Question: Here i am creating login page to check validateUSer but i got exception:
Here i posted my full code please check it once...

'''
enter code here
namespace Loginusingmvc.Controllers
{
public class LoginController : Controller
{
//
// GET: /Login/
public ActionResult Index()
{
return View();
}
[HttpGet]
public ActionResult LogIn(string returnUrl = "")
{
if (User.Identity.IsAuthenticated)
{
return LogOut();
}
ViewBag.ReturnUrl = returnUrl;
return View();
}
// [HttpPost]
public bool ValidateUser(string UserID, string Password)
{
if (string.IsNullOrEmpty(UserID) || string.IsNullOrEmpty(Password))
return false;
using (ntc_salesEntities context = new ntc_salesEntities())
{
var user = (from u in context.user_master
where String.Compare(u.UserID, UserID, StringComparison.OrdinalIgnoreCase) == 0
&& String.Compare(u.Password, Password, StringComparison.OrdinalIgnoreCase) == 0
select u).FirstOrDefault();
return user != null;
}
}
[HttpPost]
public ActionResult Login(user_master model, string returnUrl = "")
{
if (ModelState.IsValid)
{
if (Membership.ValidateUser(model.UserID,model.Password))
{
FormsAuthentication.RedirectFromLoginPage(model.UserID,false);
return RedirectToAction("Index", "Login");
}
else
{
ModelState.AddModelError("", "Login details are wrong.");
}
}
return View(model);
}
public ActionResult LogOut()
{
FormsAuthentication.SignOut();
return RedirectToAction("Index", "Login");
}
}
'''
}
Route:
'''
routes.MapRoute(
name: "Default1",
url: "{controller}/{action}/{id}",
defaults: new { controller = "Login", action = "Login", id =
UrlParameter.Optional }
);
'''
Html
'''
@model Loginusingmvc.Models.user_master
@{
ViewBag.Title = "LogIn";
Layout = "~/Views/Shared/_Layout.cshtml";
}
<h2>LogIn</h2>
@Html.ValidationSummary(true, "Login Failed, check details")
<div>
@using (Html.BeginForm("Login", "Login", new { returnUrl = Request.QueryString["returnUrl"] }, FormMethod.Post))
{
<fieldset>
<legend>Login Form</legend>
<div class="editor-label">@Html.LabelFor(u=> u.UserID)</div>
<div class="editor-field">@Html.TextBoxFor(u=> u.UserID)
@Html.ValidationMessageFor(u=> u.UserID)
</div>
<div class="editor-label">@Html.LabelFor(u=> u.Password)</div>
<div class="editor-field">@Html.PasswordFor(u=> u.Password)
@Html.ValidationMessageFor(u=> u.Password)
</div>
<input type="submit" value="Log In" name="Login" />
</fieldset>
}
</div>
'''
web.config
'''
<connectionStrings>
<add name="DefaultConnection" connectionString="Data Source=(LocalDb)11.0;Initial Catalog=aspnet-Loginusingmvc-20140516104010;Integrated Security=SSPI;AttachDBFilename=|DataDirectory|spnet-Loginusingmvc-20140516104010.mdf" providerName="System.Data.SqlClient" />
<add name="LoginEntities" connectionString="metadata=res://*/Models.Login.csdl|res://*/Models.Login.ssdl|res://*/Models.Login.msl;provider=MySql.Data.MySqlClient;provider connection string=&quot;server=206.225.85.212;user id=ntc;password=NTC@123;database=ntc_sales&quot;" providerName="System.Data.EntityClient" />
<add name="ntc_salesEntities" connectionString="metadata=res://*/Models.Model1.csdl|res://*/Models.Model1.ssdl|res://*/Models.Model1.msl;provider=MySql.Data.MySqlClient;provider connection string=&quot;server=;user id=ntc;password=NTC@123;database=ntc_sales&quot;" providerName="System.Data.EntityClient" />
<add name="DAConnection" connectionString="Data Source=206.225.85.212;user id=;database=" providerName="MySql.Data.MySQLClient" />
'''
'''
<membership defaultProvider="mysqlprovider">
<providers>
<clear/>
<add name="mysqlprovider"
type="System.Web.Security.SqlMembershipProvider" connectionStringName="DAConnection"
enablePasswordRetrieval="false"
enablePasswordReset="true"
requiresQuestionAndAnswer="true"
requiresUniqueEmail="false"
maxInvalidPasswordAttempts="5"
minRequiredPasswordLength="6"
minRequiredNonalphanumericCharacters="0"
passwordAttemptWindow="10"
applicationName="/" />
</providers>
</membership>
'''
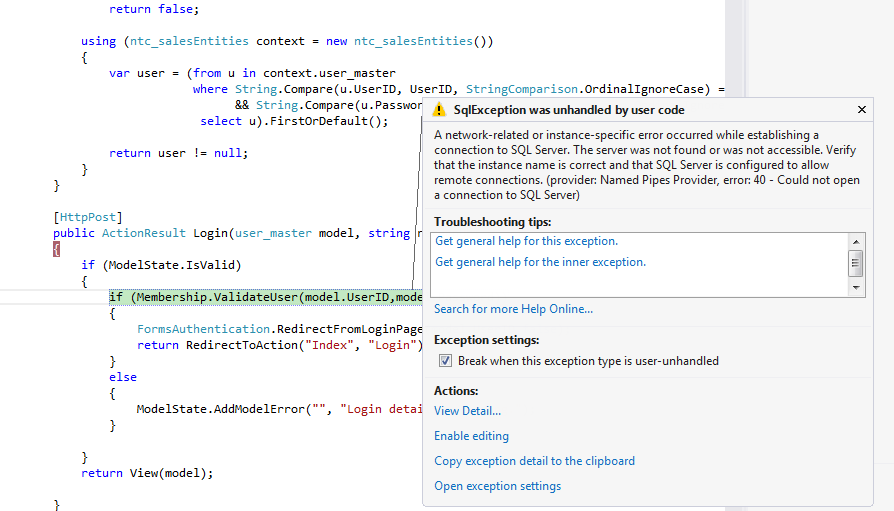
Answer: Check you 'ConnectionString'. You definitly got this error because app cannot establish connection with the databse.
As far as you are using MySql, I would recommend you to implement custom membership provider to control all the aspects of authentication, and be able to debug your code. Here is how to proceed: <URL>
If you still want to go with SqlMembershipProvider, try this, hope it helps:
'''
<membership defaultProvider="MySqlMembershipProvider">
<providers>
<clear/>
<add name="MySqlMembershipProvider"
type="MySql.Web.Security.MySQLMembershipProvider, mysql.web"
connectionStringName="DAConnection"
enablePasswordRetrieval="false"
enablePasswordReset="true"
requiresQuestionAndAnswer="false"
requiresUniqueEmail="true"
passwordFormat="Hashed"
maxInvalidPasswordAttempts="5"
minRequiredPasswordLength="6"
minRequiredNonalphanumericCharacters="0"
passwordAttemptWindow="10"
applicationName="/"
autogenerateschema="true"/>
</providers>
</membership>
'''
Found there: <URL>